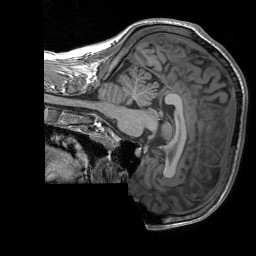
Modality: T1w
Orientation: sagittal
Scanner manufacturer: siemens
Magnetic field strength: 3 T
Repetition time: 1.76 s
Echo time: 0.0022 s